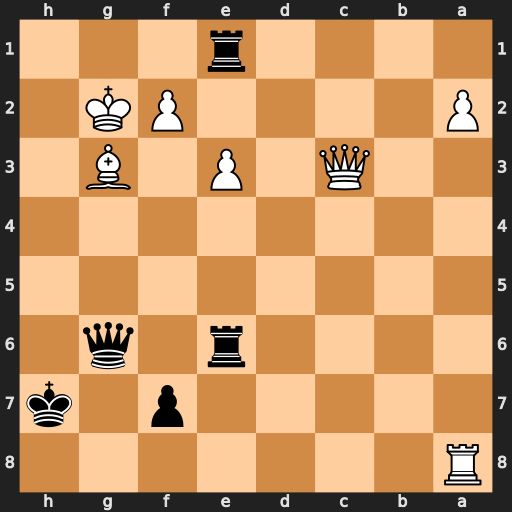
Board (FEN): R7/5p1k/4r1q1/8/8/2Q1P1B1/P4PK1/4r3
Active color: b
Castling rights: -
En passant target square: -
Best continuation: Qe4+ f3 Re2+